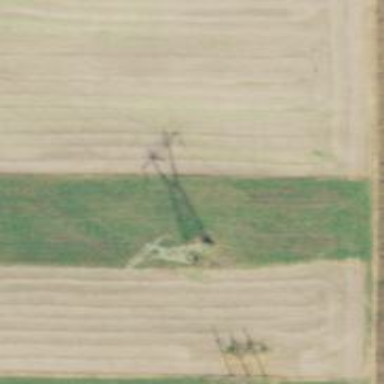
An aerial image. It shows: Lattice structure tower used for power distribution.